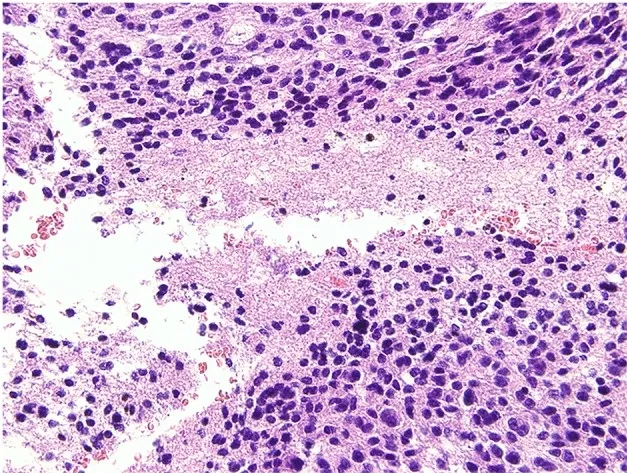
Histological analysis. The pathological report gave a diagnosis of glioblastoma, WHO IV, without mutation of the isocitrate dehydrogenase 1 (IDH1) gene.
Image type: pathology (h&e)